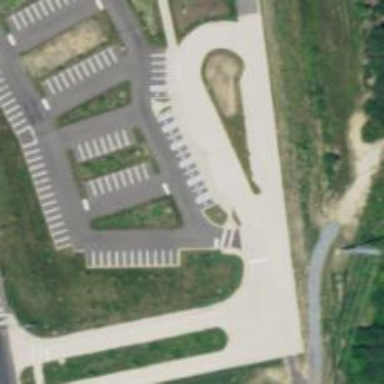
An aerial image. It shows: Parking space.